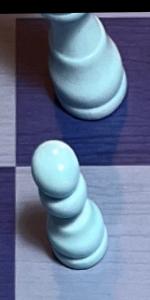
Label: Pawn_White